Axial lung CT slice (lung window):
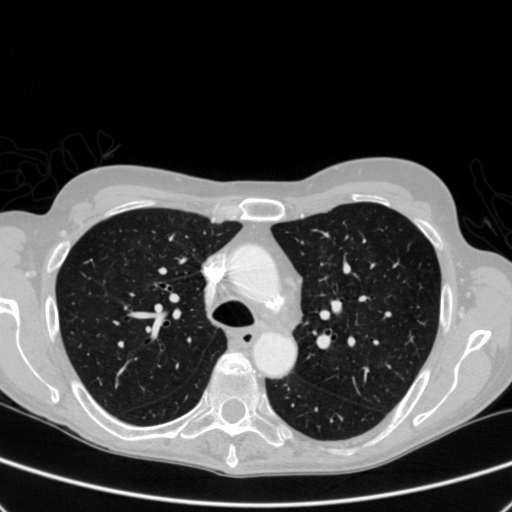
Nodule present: no